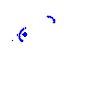
Particle: electron